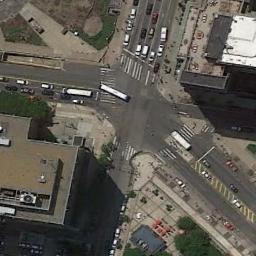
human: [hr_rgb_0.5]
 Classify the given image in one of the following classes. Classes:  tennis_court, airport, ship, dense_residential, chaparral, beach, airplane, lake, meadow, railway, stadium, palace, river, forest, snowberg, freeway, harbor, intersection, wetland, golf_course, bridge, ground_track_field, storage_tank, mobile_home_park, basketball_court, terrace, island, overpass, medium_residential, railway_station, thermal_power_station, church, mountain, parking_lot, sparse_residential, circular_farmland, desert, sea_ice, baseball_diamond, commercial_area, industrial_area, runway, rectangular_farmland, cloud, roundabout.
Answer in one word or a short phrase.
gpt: intersection